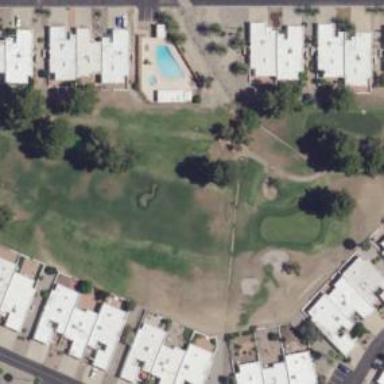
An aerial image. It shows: Path for both roads and golfers.